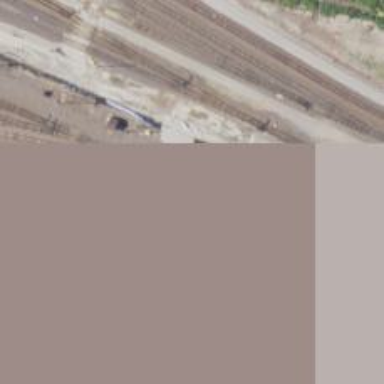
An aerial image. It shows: Railway yard used for servicing trains.